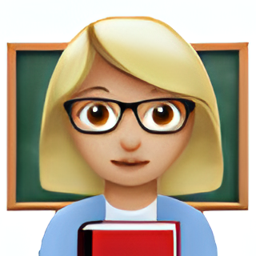
Name: female teacher type 3
Emoji: 👩🏼‍🏫
Group: People & Body
Sub-group: person-role